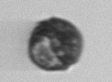
Label: Dinophyceae